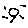
Label: sun